Question: I keep getting the error:
I have tried everything the other posts have done, but I keep getting the same error, It is so annoying!!!
I tried
1. Re-creating api key
2. creating new project
3. Whitelisting my website
my code is:
<URL>
<URL>
Can someone please help me solve this issue??
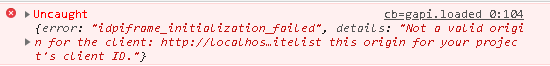
Answer: This caught me as well. Try disabling your browser cache in Chrome.
<URL>